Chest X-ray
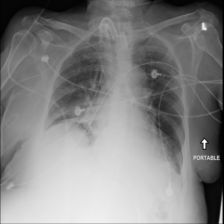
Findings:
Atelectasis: negative
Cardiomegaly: negative
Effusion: negative
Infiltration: negative
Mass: negative
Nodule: negative
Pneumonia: negative
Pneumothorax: negative
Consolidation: positive
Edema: negative
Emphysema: negative
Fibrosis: negative
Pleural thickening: negative
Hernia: negative